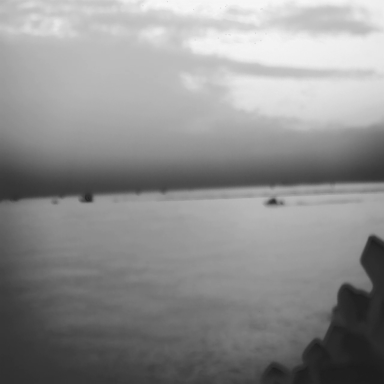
There are four bulk_carriers in the infrared image.